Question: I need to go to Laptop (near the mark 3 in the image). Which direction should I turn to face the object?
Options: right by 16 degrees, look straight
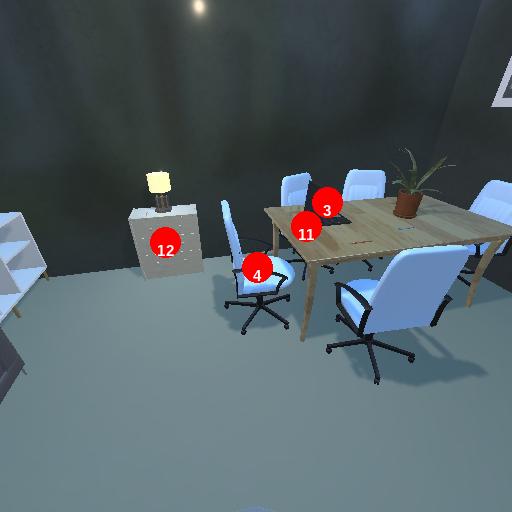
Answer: right by 16 degrees